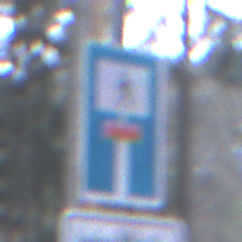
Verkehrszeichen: SackgasseFussgaengerDurchlaessig
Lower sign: HinweisGeaenderteVorfahrtVerkehrsfuehrungVerkehrsregelung3
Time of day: MorningAfternoon
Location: Outdoor (Nature)
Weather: Overcast
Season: Winter
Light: Natural